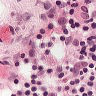
Metastatic tissue present: no